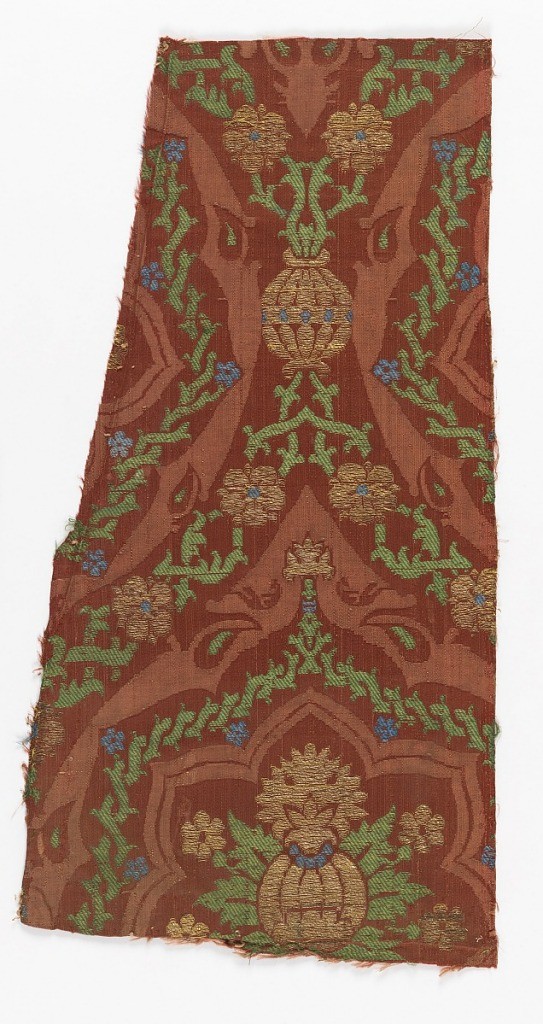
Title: Fragment
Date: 17th century
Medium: silk, metallic thread Technique: satin and damask with discontinuous supplementary weft (brocaded)
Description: Incomplete design of large scale pomegranates and interlaced strapwork in red, green, blue, and gold thread.